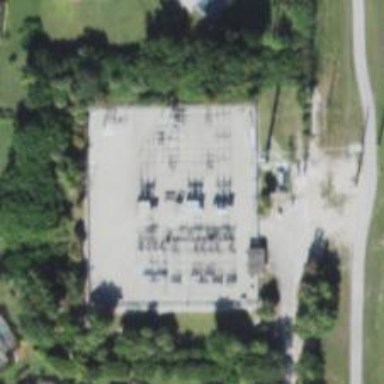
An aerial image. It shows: Switch used for power control.